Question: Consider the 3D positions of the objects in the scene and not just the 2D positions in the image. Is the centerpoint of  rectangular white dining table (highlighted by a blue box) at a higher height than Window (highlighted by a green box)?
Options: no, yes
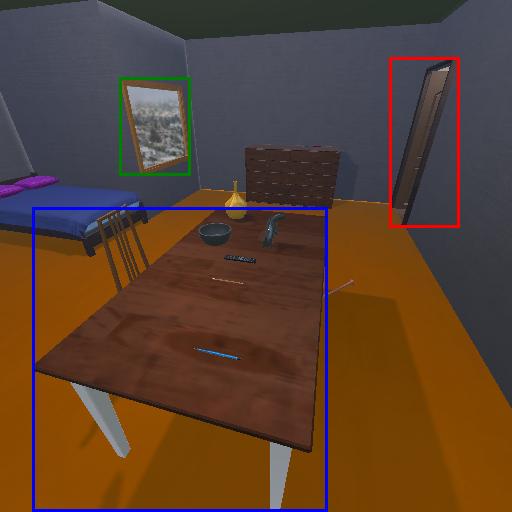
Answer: no